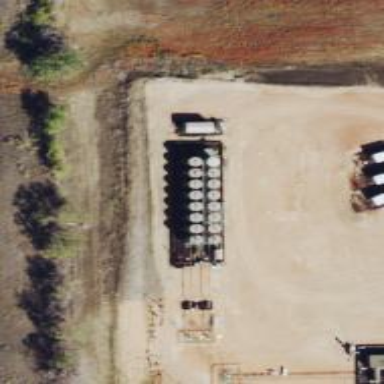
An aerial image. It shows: Storage tank that is man-made.